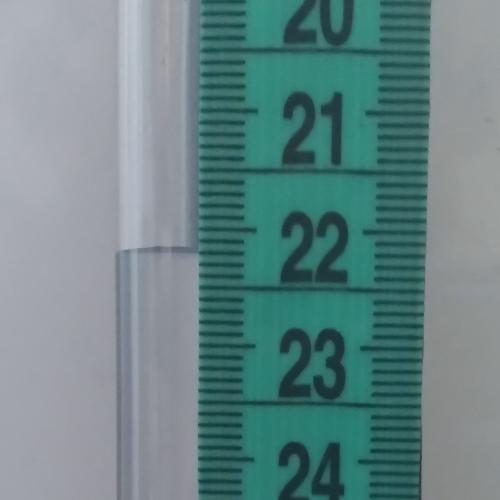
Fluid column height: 22.2 cm